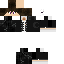
A male human skin with dark skin, wearing brown long hair dressed in a black suit and black pants, featuring a closed mouth.